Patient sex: M
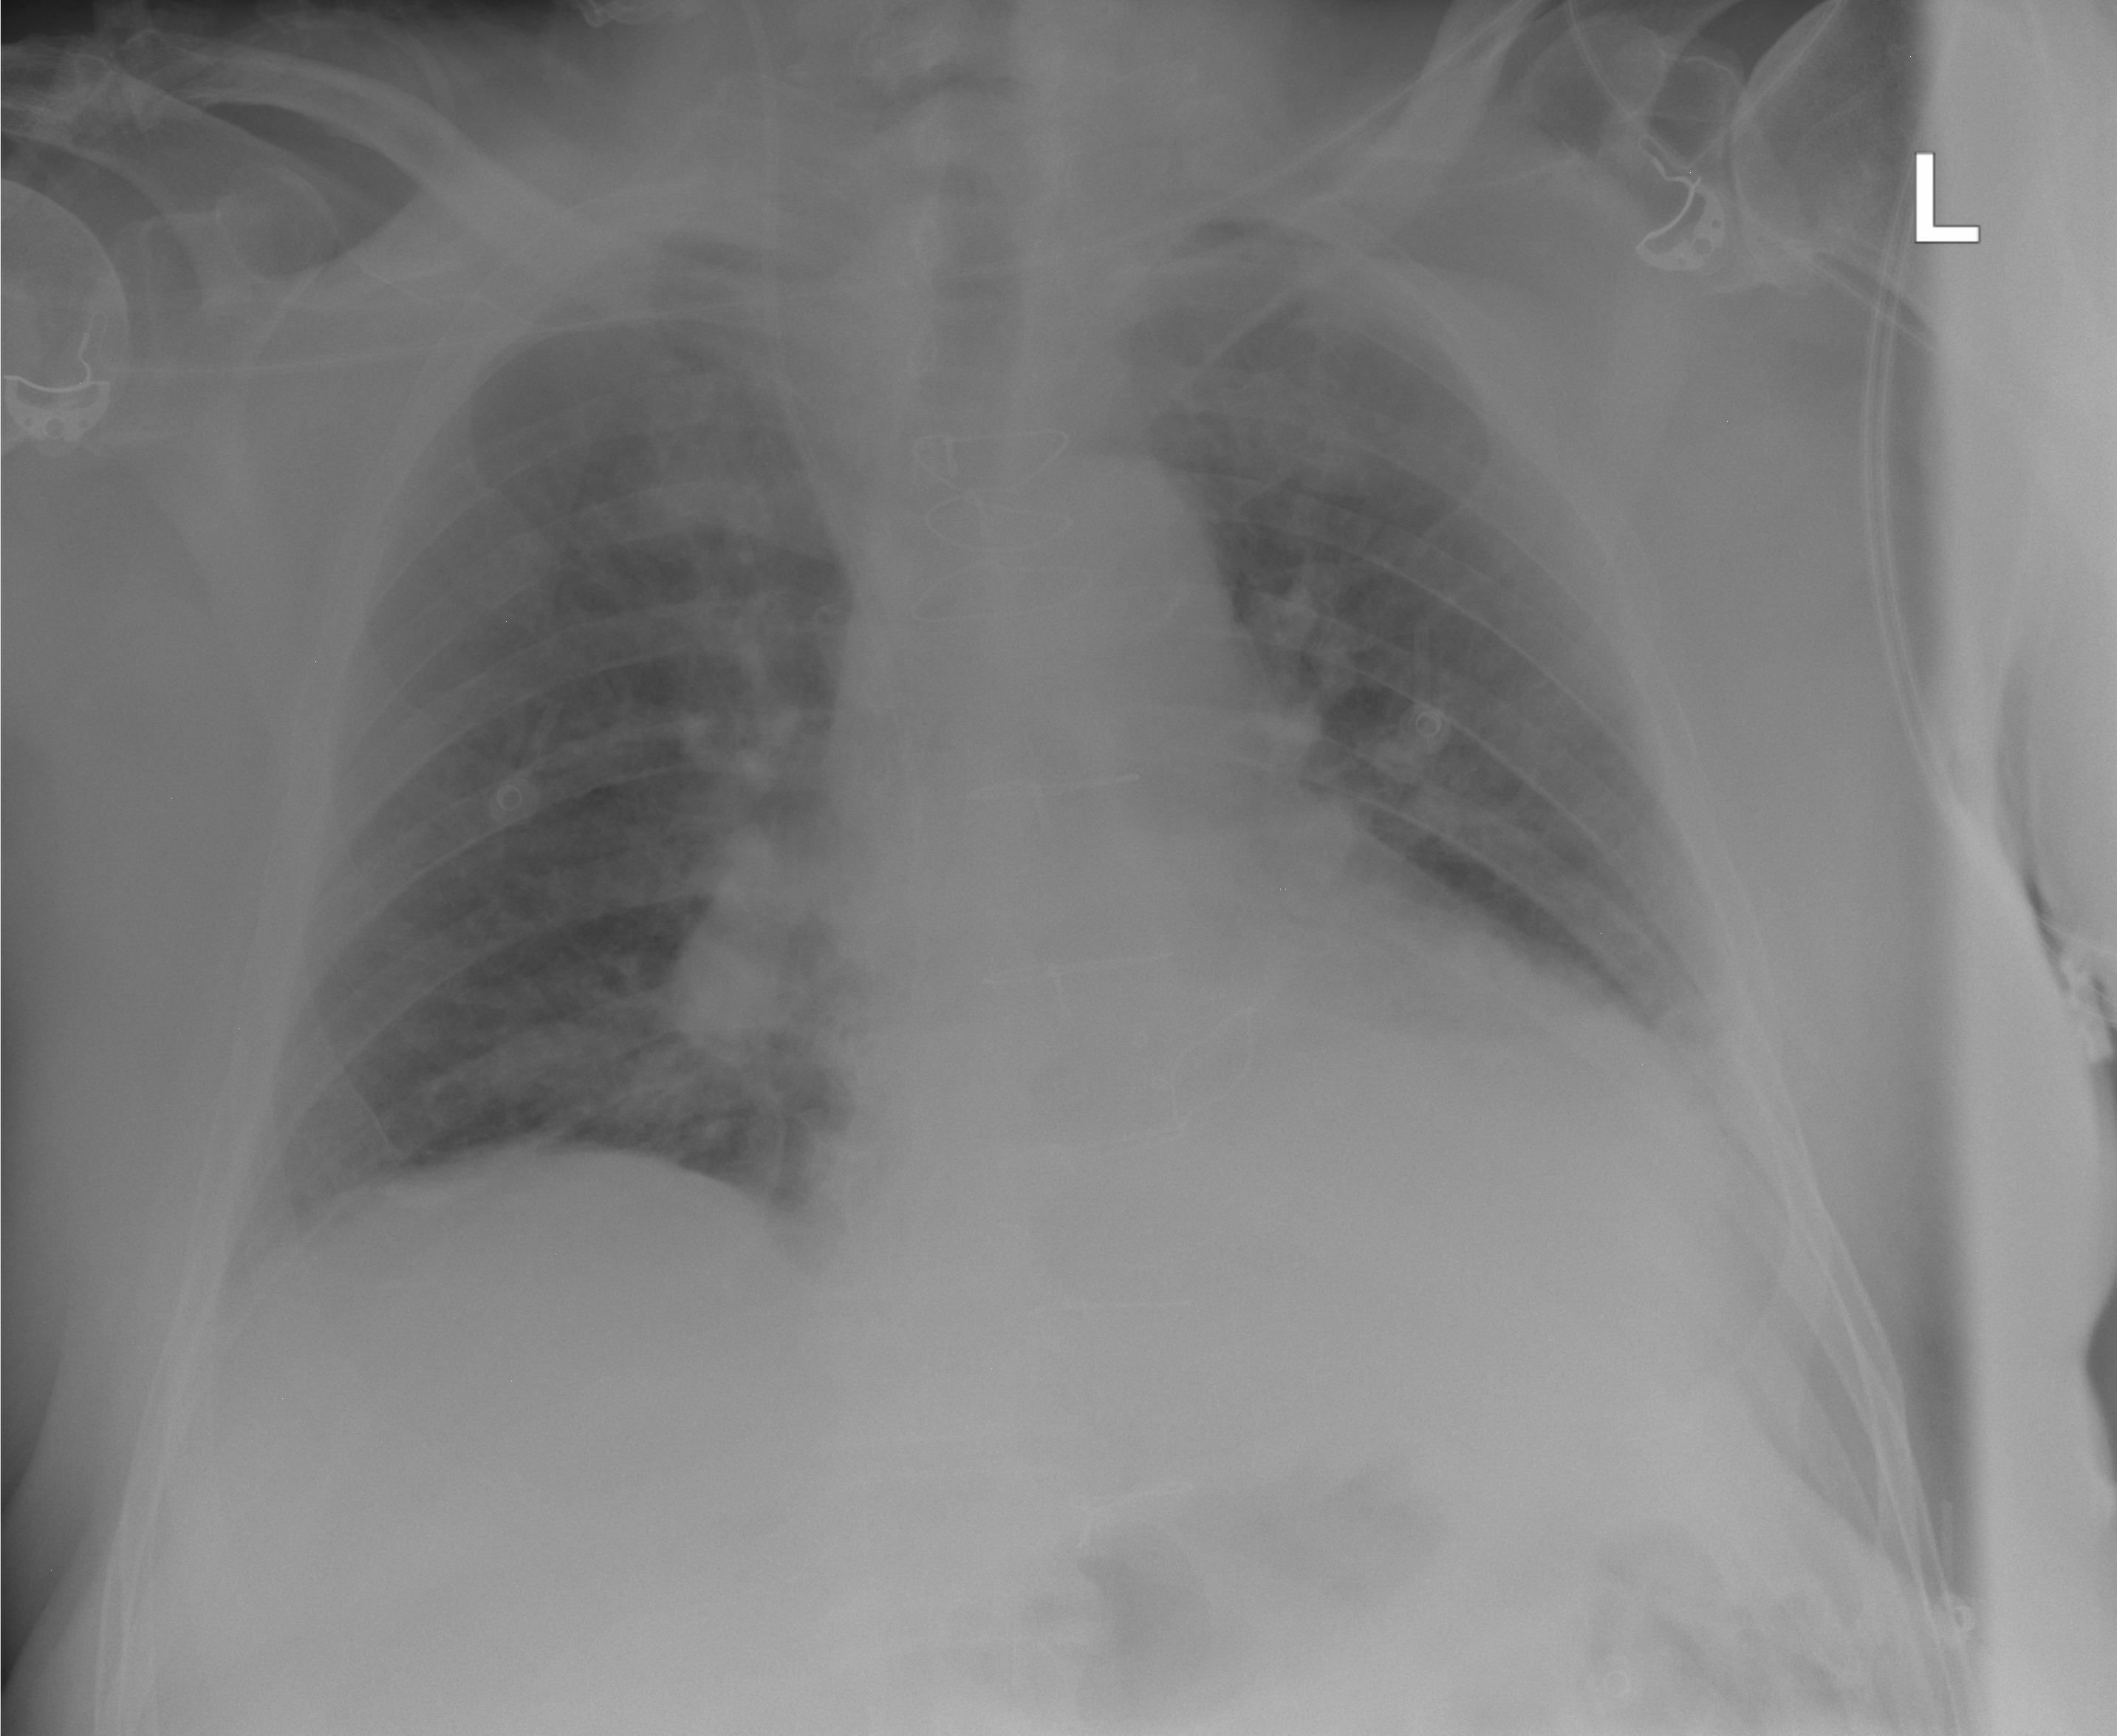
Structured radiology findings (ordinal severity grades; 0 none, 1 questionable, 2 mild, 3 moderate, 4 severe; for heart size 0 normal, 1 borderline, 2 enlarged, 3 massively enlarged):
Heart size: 2
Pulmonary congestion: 2
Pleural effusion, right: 2
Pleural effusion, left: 2
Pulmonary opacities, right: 0
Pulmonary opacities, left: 0
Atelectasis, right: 0
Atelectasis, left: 0